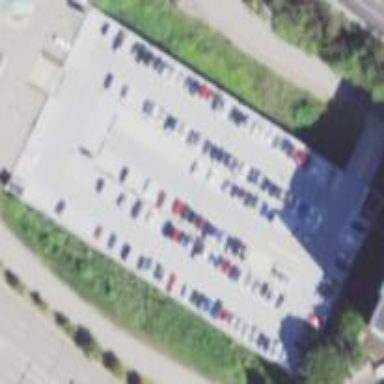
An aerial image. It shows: Multi-storey parking building.